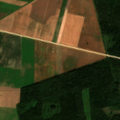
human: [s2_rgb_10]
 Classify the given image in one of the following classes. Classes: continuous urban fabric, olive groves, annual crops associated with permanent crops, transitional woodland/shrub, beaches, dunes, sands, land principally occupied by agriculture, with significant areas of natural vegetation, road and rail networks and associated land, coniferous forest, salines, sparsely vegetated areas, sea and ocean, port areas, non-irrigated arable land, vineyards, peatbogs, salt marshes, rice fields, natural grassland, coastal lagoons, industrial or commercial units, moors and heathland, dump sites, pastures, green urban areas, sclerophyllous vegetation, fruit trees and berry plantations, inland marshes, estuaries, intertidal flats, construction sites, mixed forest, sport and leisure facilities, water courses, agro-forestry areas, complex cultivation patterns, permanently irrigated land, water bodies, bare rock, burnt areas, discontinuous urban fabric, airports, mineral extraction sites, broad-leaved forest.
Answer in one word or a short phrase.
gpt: non-irrigated arable land, coniferous forest, mixed forest, transitional woodland/shrub